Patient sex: F
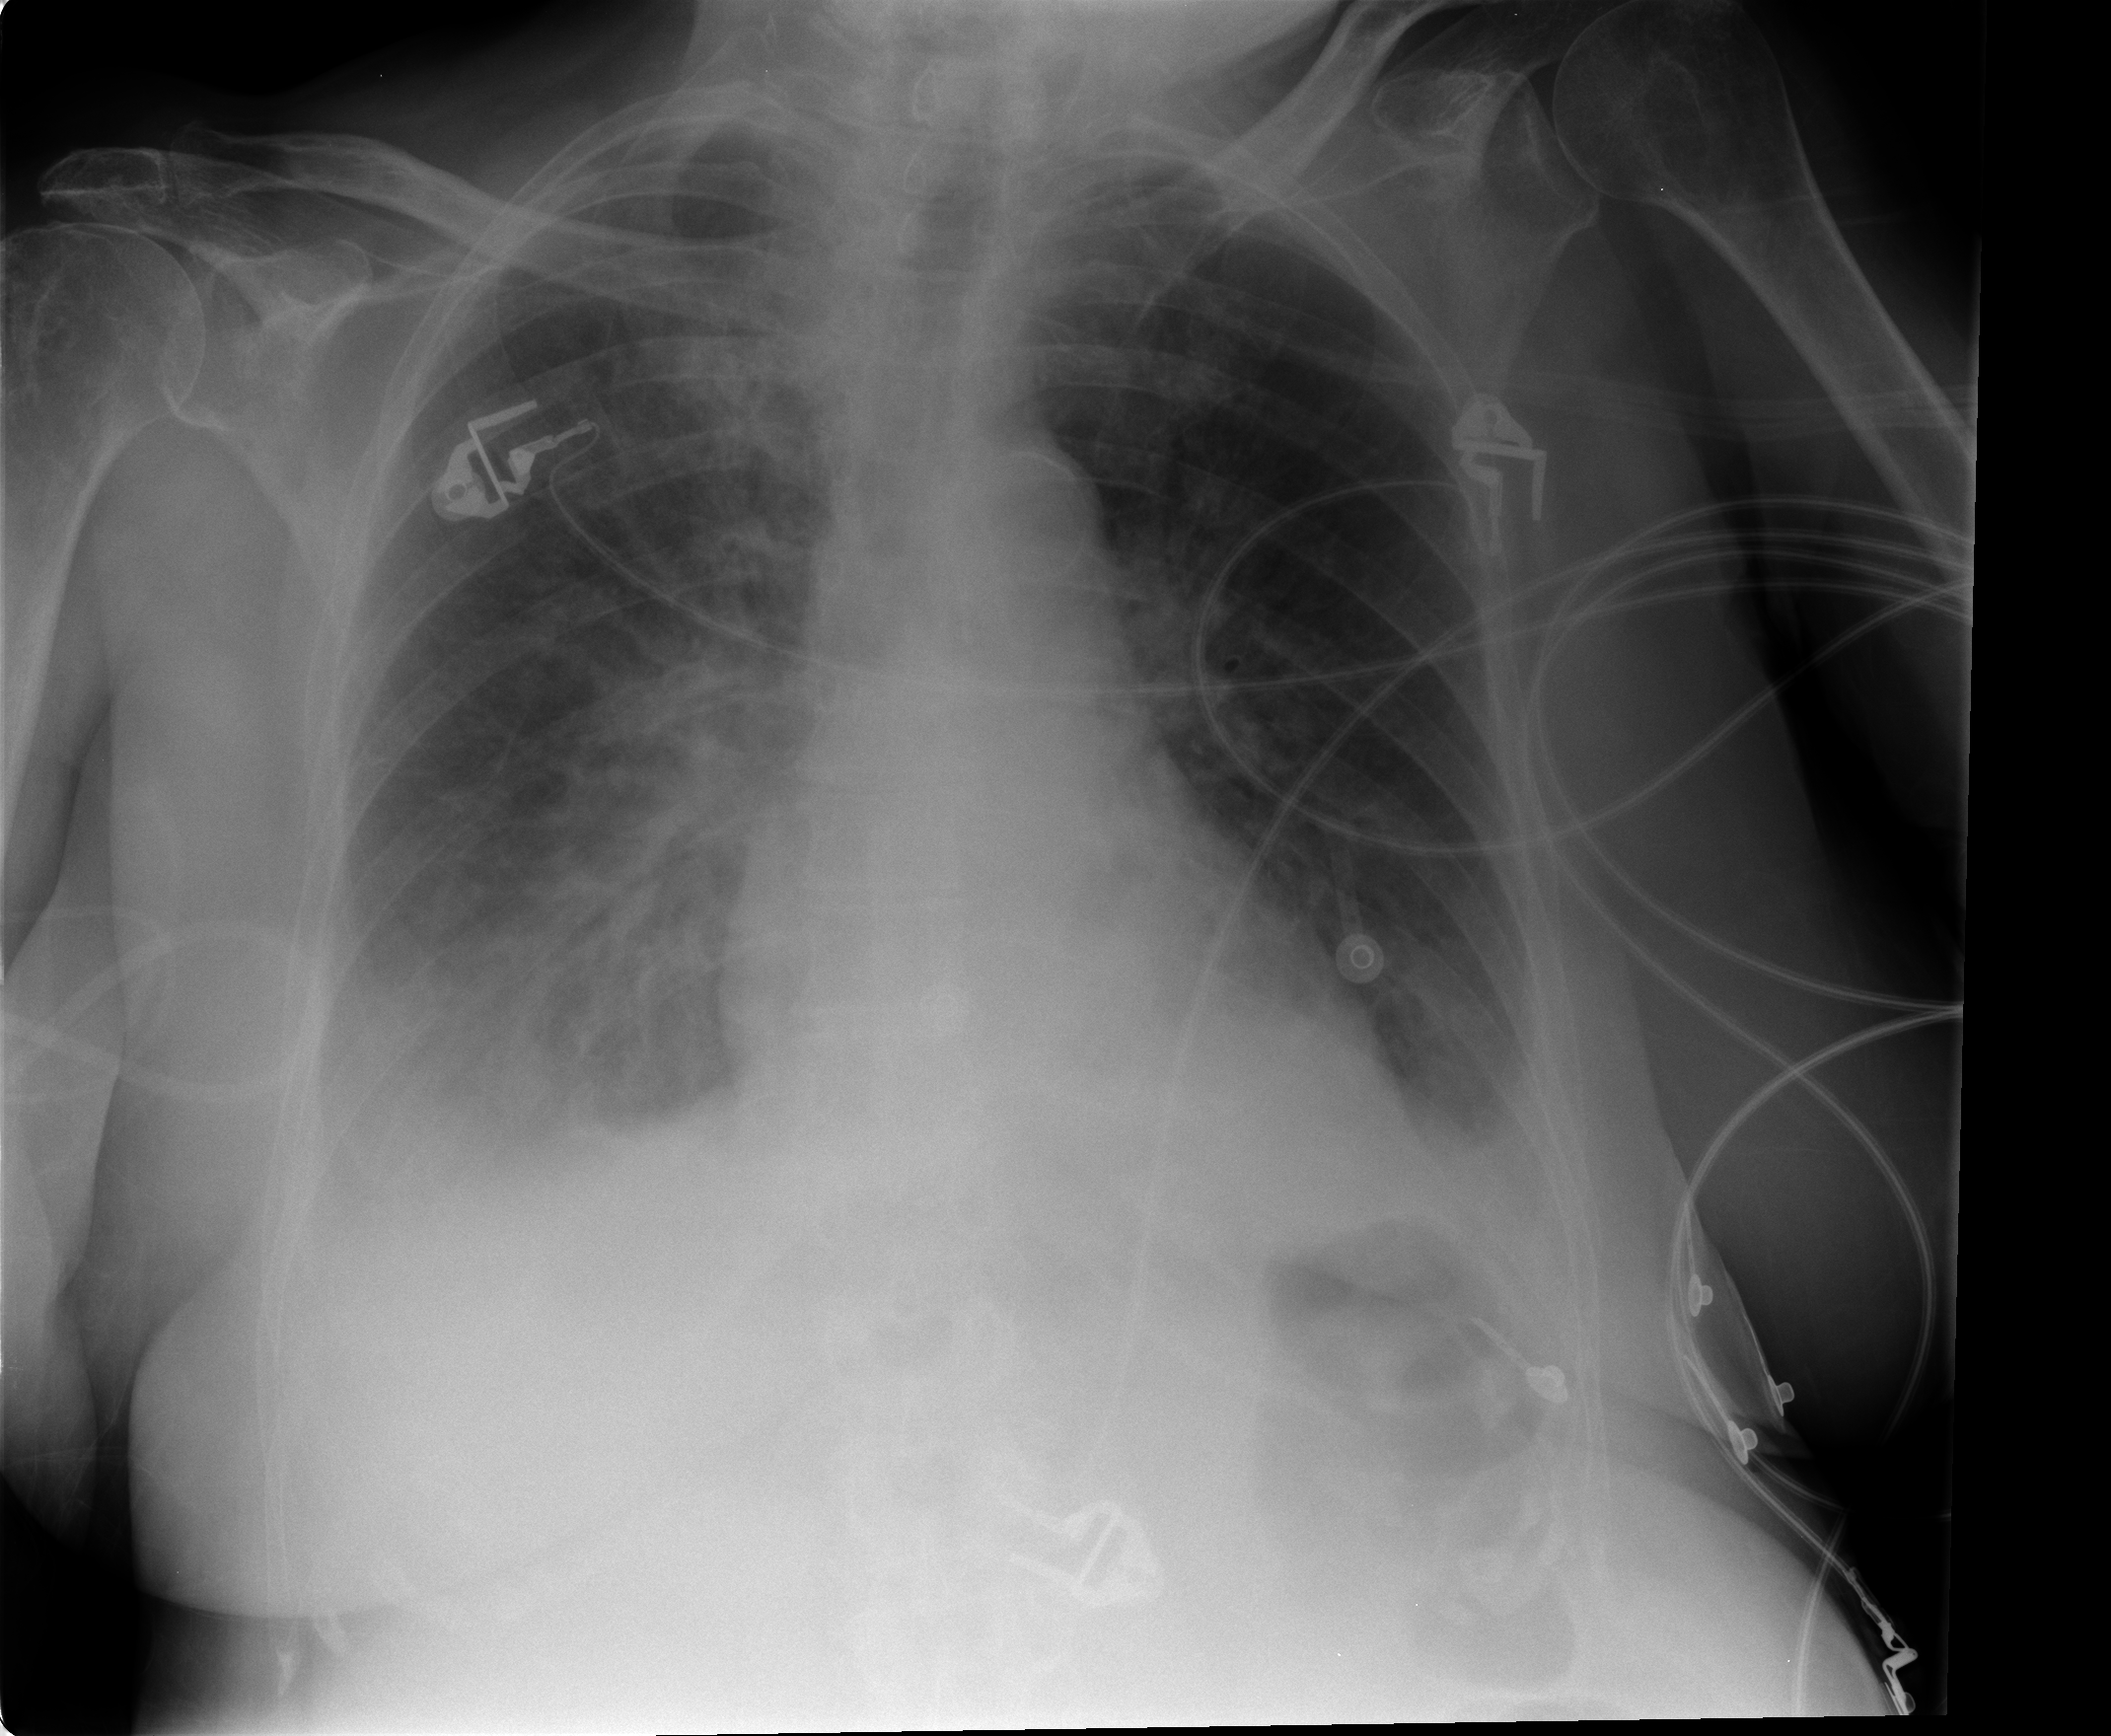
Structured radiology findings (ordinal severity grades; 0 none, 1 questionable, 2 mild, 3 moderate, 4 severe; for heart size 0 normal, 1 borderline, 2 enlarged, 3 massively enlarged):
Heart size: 0
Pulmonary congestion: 2
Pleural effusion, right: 2
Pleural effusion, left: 2
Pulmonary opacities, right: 2
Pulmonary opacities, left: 1
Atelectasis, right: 2
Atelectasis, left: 2